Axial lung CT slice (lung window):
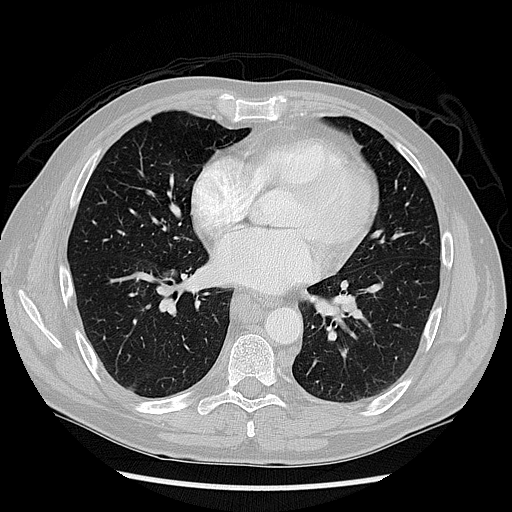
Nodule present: no